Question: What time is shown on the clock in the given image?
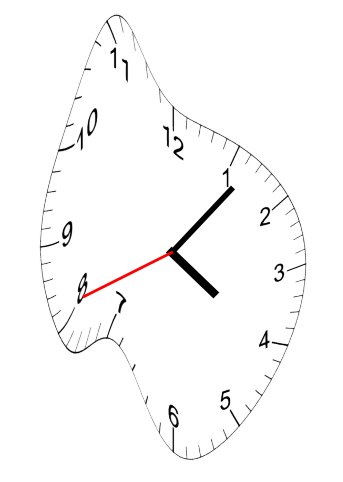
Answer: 04:06:41